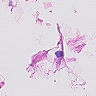
Metastatic tissue present: no